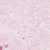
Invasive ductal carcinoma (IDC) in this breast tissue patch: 0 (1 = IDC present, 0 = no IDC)